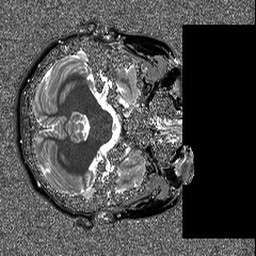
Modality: T1map
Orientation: axial
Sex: female